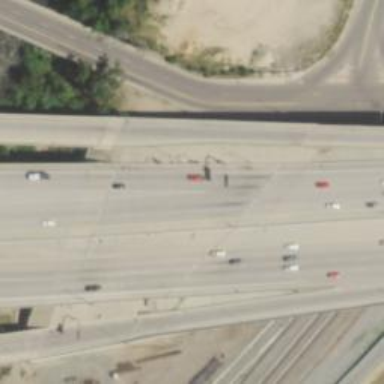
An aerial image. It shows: Viaduct bridge over motorway with asphalt surface.